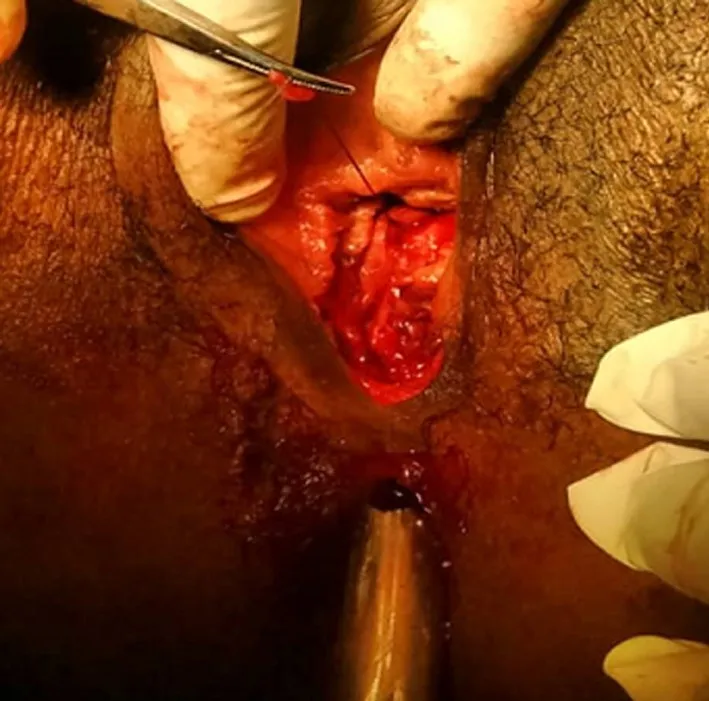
repair of the vaginal mucosa.
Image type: medical_photograph (other_medical_photograph)